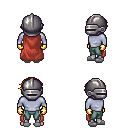
a pixel art fantasy rpg character, male body template, dark elf, purple skin, maroon cape, teal pants, blonde short bangs hairstyle, metal helm, gold gloves, white slippers, four views (front, back, left, right), 2x2 character sprite sheet, small pixel art, hard edges, no anti-aliasing